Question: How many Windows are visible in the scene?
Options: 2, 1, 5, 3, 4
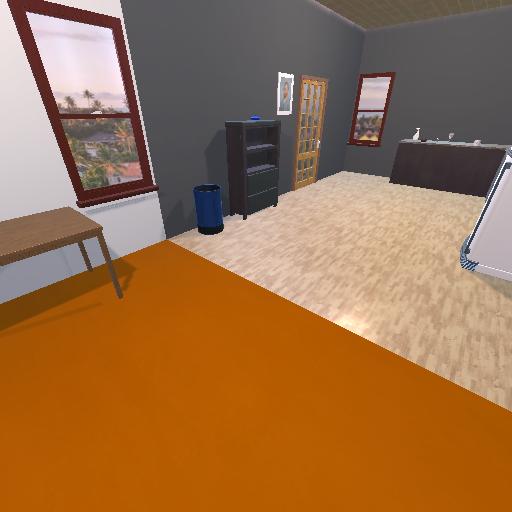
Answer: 2